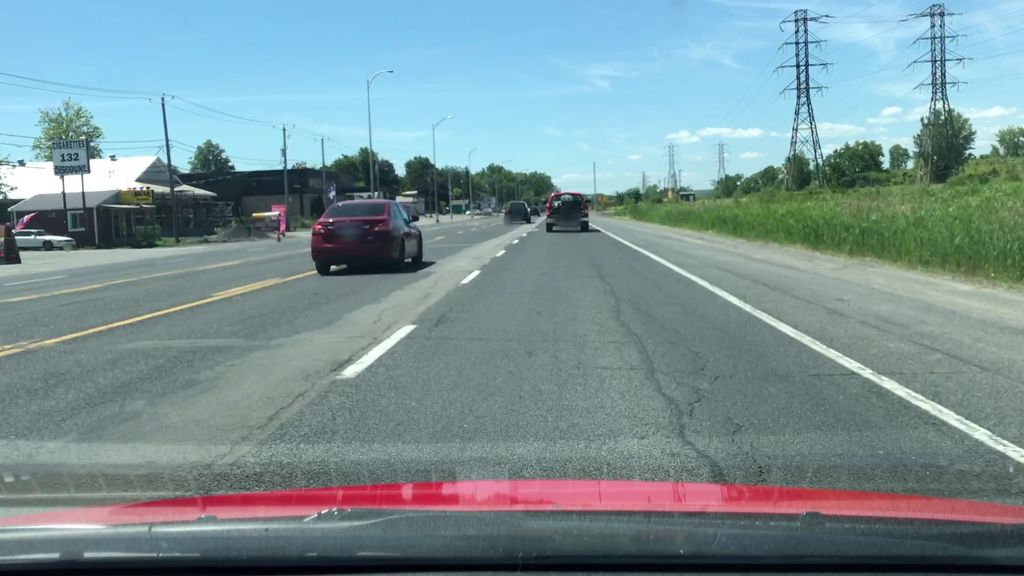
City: montreal